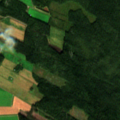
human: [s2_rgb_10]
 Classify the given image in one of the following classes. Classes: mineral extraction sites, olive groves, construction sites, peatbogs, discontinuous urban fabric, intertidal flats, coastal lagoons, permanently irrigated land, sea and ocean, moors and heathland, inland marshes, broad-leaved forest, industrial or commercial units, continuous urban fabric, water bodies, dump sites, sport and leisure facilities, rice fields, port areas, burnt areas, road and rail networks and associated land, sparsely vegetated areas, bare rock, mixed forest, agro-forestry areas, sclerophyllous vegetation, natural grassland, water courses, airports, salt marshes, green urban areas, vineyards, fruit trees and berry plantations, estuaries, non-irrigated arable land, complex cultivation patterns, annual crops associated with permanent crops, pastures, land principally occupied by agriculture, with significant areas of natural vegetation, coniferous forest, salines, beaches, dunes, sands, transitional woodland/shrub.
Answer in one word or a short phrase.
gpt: non-irrigated arable land, land principally occupied by agriculture, with significant areas of natural vegetation, coniferous forest